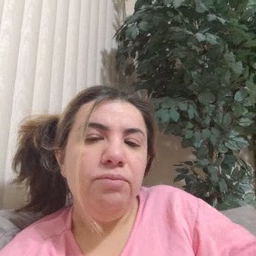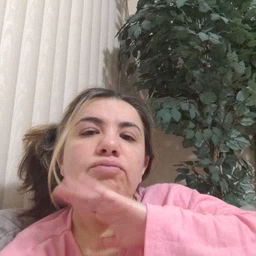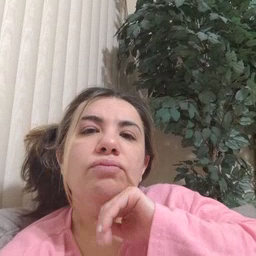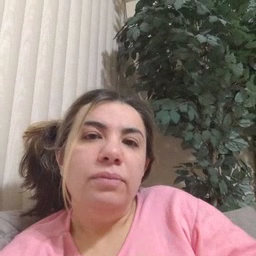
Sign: pig